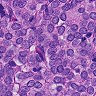
Metastatic tissue present: yes